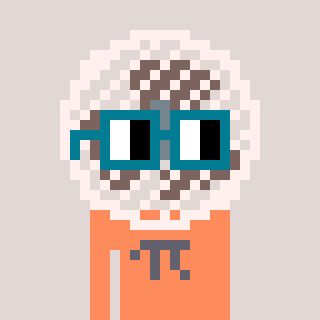
a pixel art character with square dark green glasses, a fan-shaped head and a peachy-colored body on a warm background